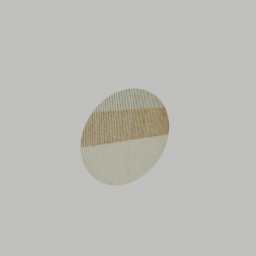
Label: decoration